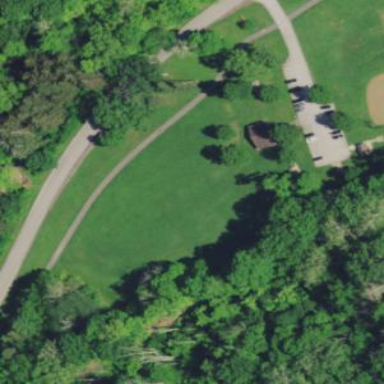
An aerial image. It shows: Picnic site for tourists.